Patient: sex M, age 77
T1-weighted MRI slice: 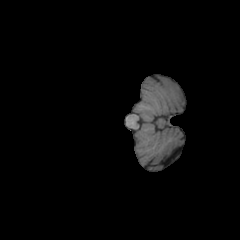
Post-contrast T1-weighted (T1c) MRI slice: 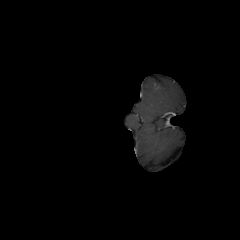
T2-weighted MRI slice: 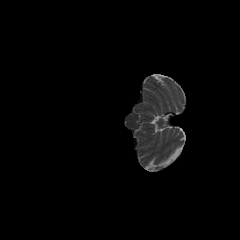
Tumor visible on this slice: no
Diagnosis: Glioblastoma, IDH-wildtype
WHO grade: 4